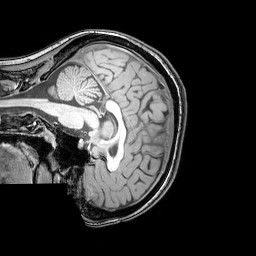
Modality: T1w
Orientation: sagittal
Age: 23
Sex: female
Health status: healthy
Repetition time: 0.081 s
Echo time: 0.037 s